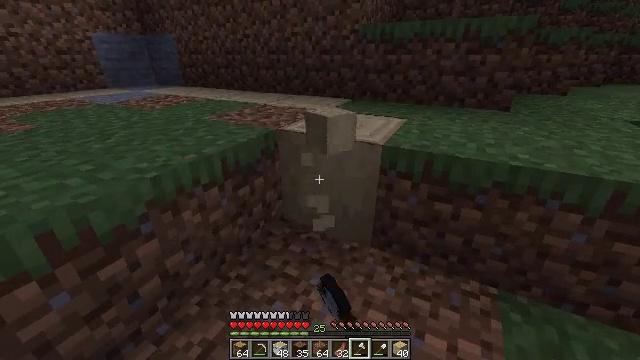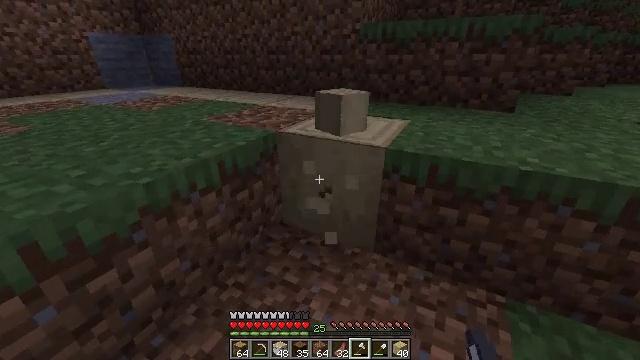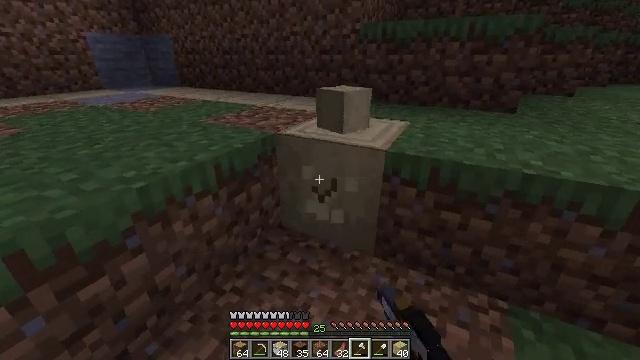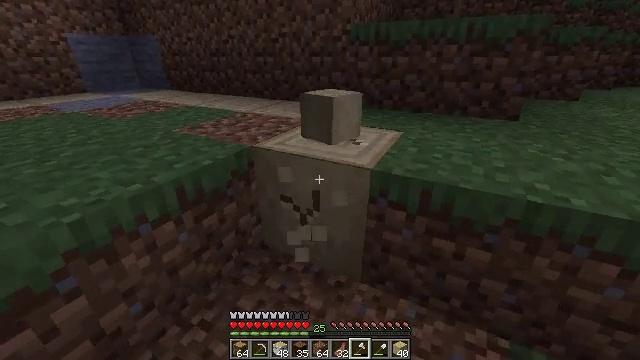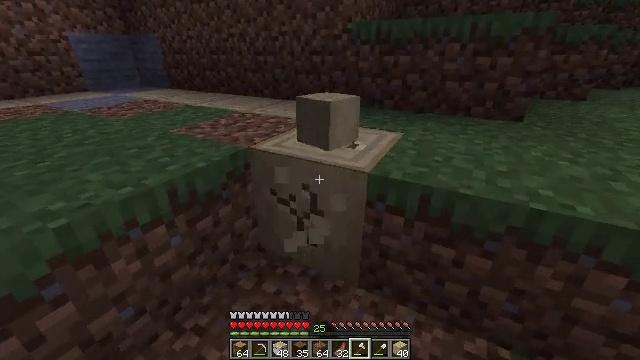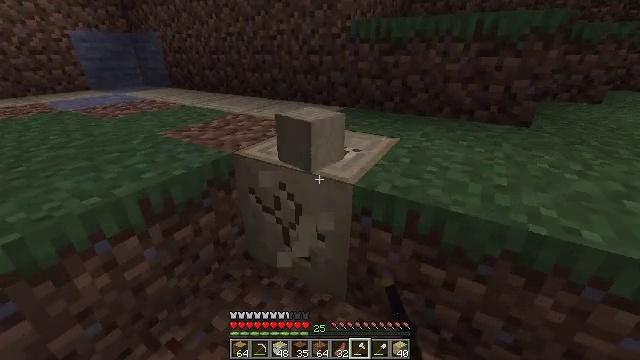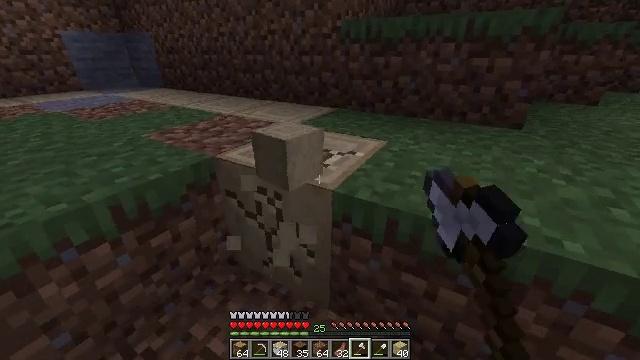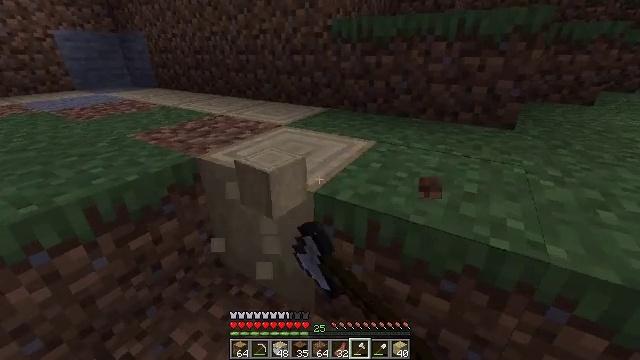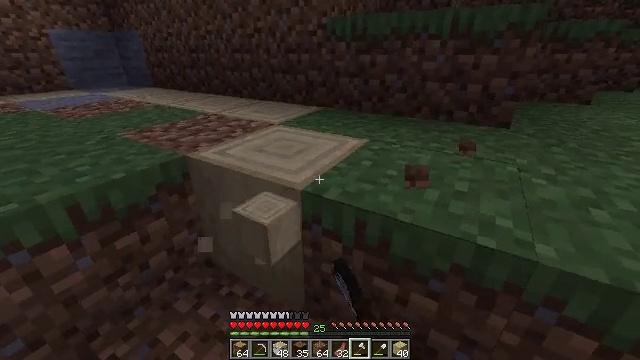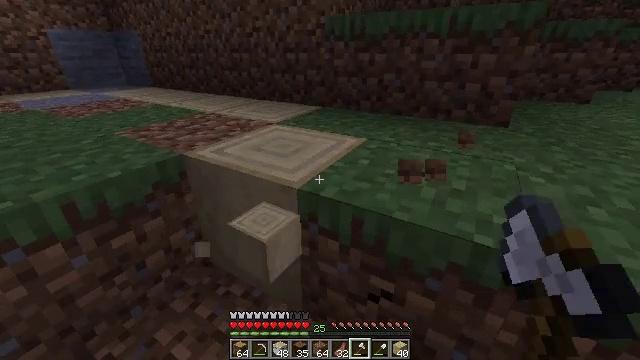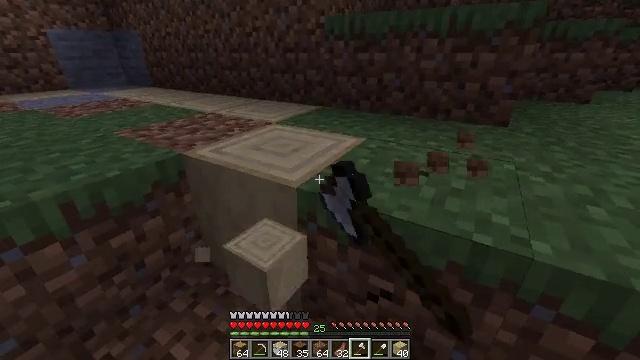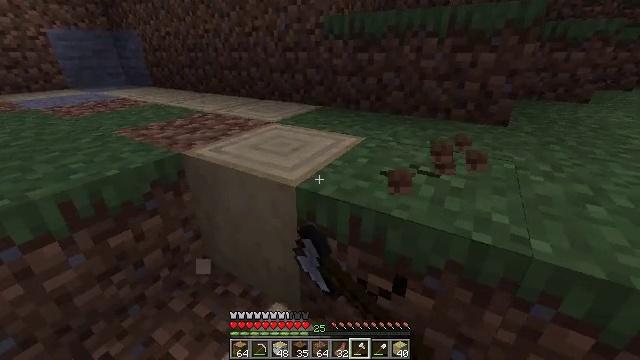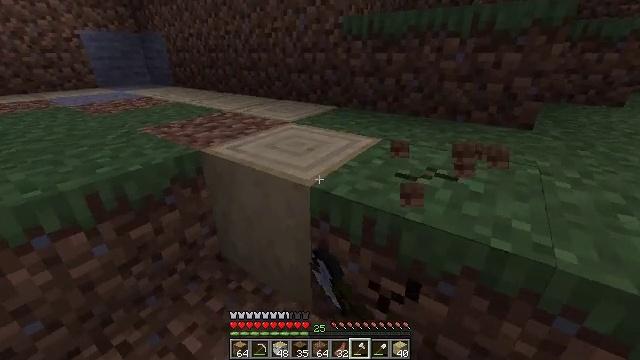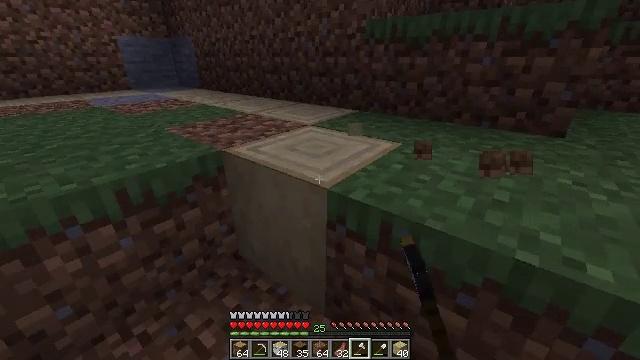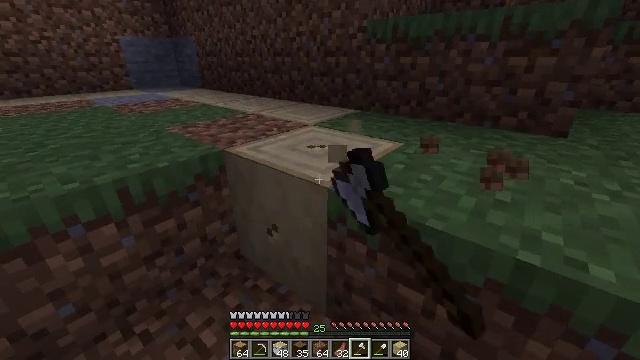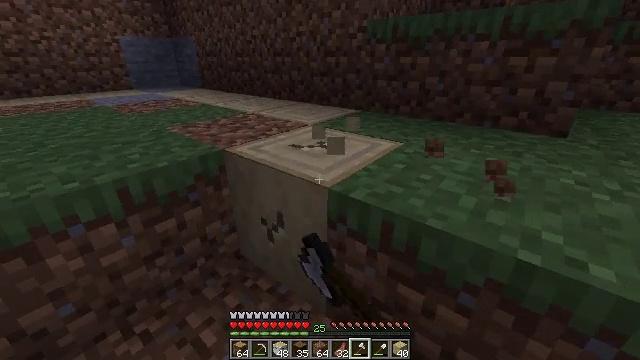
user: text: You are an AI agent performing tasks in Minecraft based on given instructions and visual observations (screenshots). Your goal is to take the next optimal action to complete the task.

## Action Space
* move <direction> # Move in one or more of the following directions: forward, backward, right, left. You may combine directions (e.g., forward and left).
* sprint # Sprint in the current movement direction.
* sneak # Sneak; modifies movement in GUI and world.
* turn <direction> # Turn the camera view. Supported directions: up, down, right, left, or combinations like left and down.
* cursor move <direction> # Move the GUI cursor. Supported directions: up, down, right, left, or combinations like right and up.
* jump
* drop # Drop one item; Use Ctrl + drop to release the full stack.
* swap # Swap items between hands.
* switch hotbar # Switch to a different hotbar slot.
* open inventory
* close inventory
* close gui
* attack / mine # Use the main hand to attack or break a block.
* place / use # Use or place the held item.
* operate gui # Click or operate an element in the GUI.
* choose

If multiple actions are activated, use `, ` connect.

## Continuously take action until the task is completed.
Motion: motion action
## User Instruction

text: Break the stripped birch log for wood.
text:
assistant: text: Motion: move forward, attack / mine
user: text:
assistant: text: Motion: move forward and move right, attack / mine
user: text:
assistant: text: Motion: move forward and move right, attack / mine
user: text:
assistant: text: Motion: move forward and move right, attack / mine
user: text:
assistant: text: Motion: move right, turn left, attack / mine
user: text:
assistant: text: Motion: attack / mine
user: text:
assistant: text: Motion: attack / mine
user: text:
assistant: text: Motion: attack / mine
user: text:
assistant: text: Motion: attack / mine
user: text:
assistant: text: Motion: attack / mine
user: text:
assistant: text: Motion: attack / mine
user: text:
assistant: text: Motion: turn left, attack / mine
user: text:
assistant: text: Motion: turn left, attack / mine
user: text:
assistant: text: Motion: attack / mine
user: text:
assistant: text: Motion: attack / mine
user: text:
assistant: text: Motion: attack / mine
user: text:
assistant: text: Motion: attack / mine
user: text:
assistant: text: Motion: attack / mine
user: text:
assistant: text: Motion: turn left, attack / mine
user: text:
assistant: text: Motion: turn left and down, attack / mine
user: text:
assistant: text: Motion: attack / mine
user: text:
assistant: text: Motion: attack / mine
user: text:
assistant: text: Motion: attack / mine
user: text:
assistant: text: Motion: attack / mine
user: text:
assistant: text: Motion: attack / mine
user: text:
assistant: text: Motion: attack / mine
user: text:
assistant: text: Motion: move forward, attack / mine
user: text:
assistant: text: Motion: move forward and move right, attack / mine
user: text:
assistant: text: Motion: move forward and move right, attack / mine
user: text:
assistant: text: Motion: move forward and move right, turn left and down, attack / mine, jump